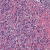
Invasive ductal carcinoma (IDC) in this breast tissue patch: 1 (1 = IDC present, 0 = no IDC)